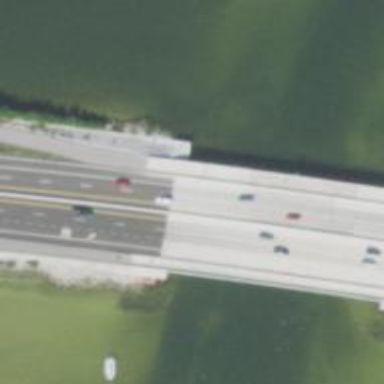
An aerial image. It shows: Unclassified road on bridge.